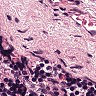
Metastatic tissue present: no